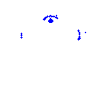
Particle: kaon